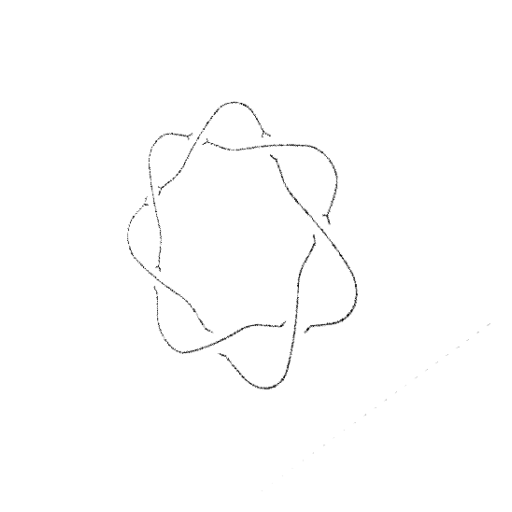
Crossing number: 7